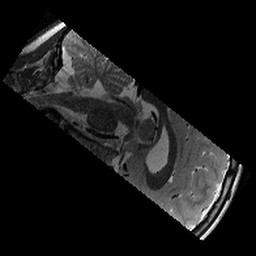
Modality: T2w
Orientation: sagittal
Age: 11
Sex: male
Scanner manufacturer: siemens
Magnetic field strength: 3 T
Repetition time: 9.23 s
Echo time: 0.067 s